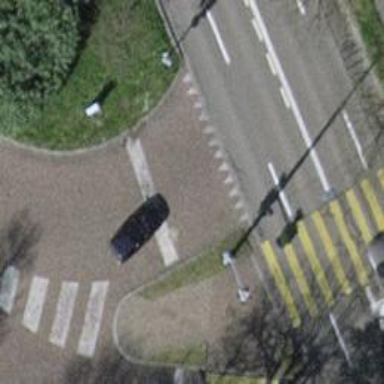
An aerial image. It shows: Road with traffic signals.